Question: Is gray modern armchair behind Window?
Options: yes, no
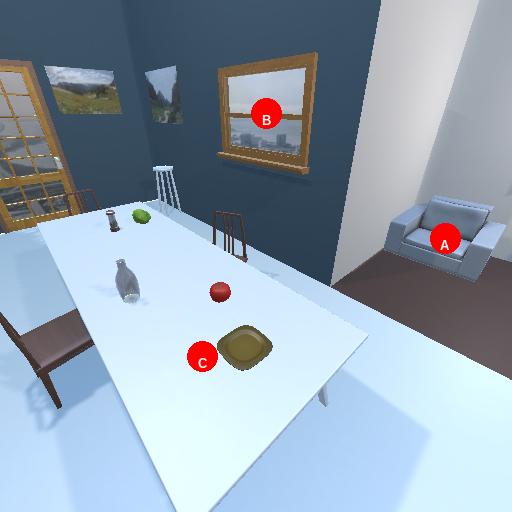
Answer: yes